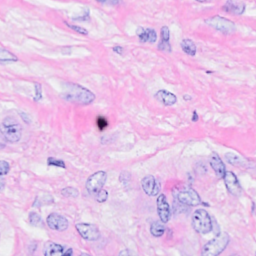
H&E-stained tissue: Breast